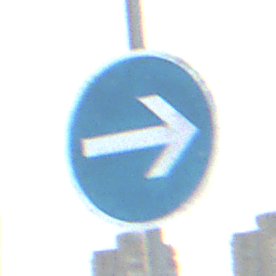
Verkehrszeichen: VorgeschriebeneFahrtrichtungHierRechts
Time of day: SunriseSunset
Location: Outdoor (Nature)
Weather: PartlyCloudy
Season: NotSpecified
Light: Natural